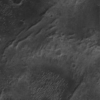
Label: not_dusty